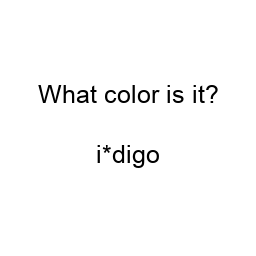
Color: black
Color name shown: indigo
Background color: white
Question text color: black